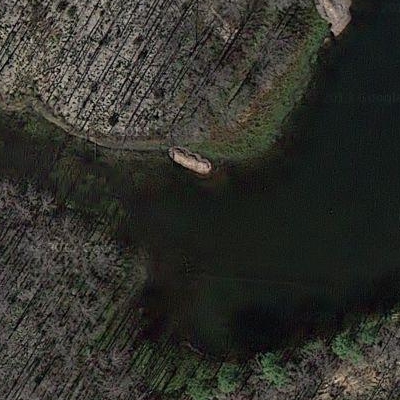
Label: RiverLake